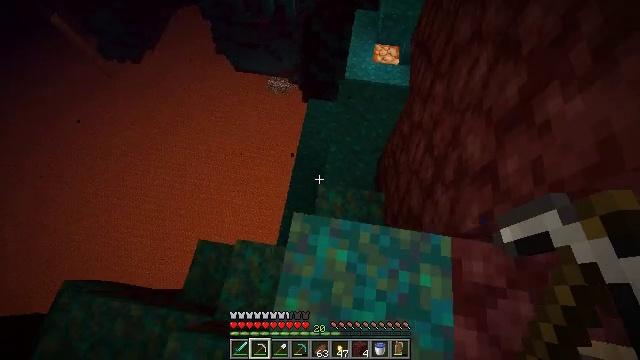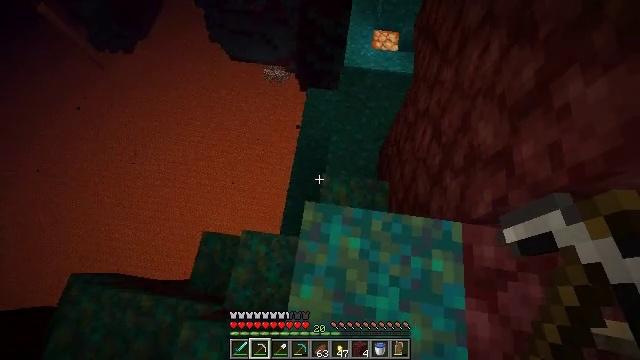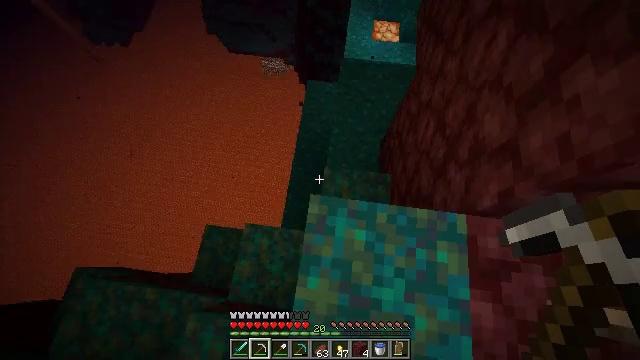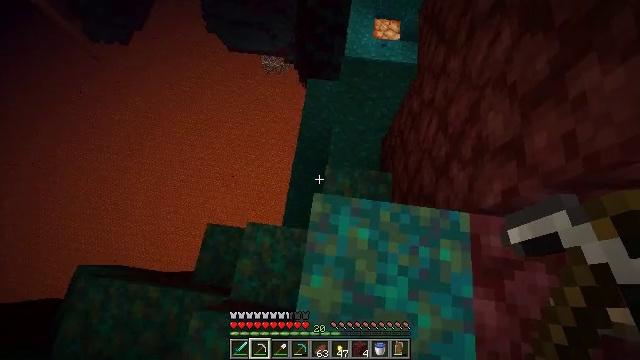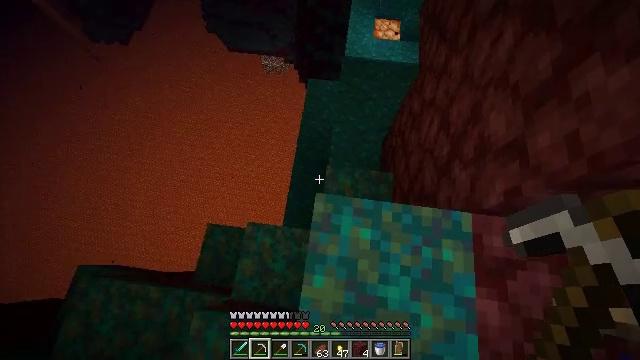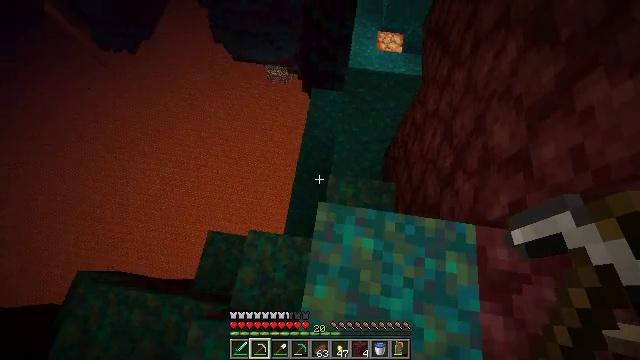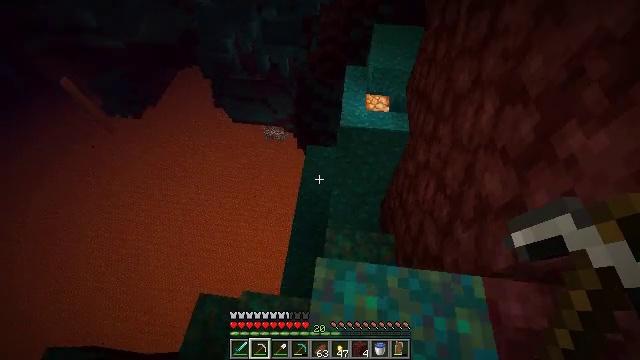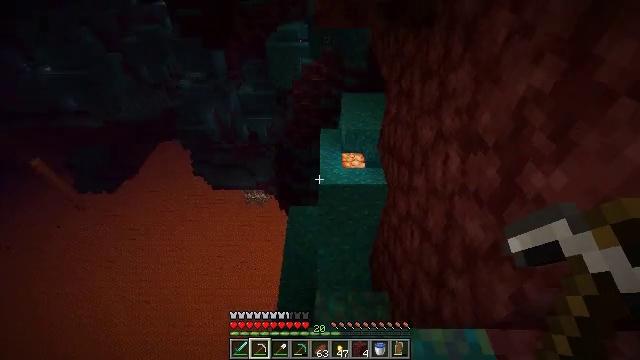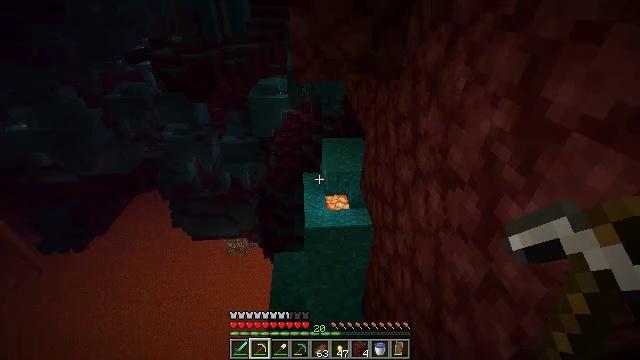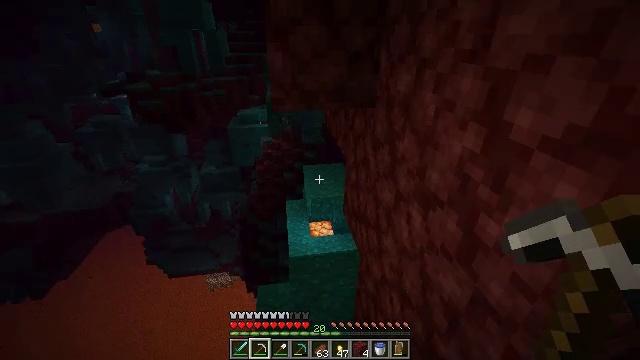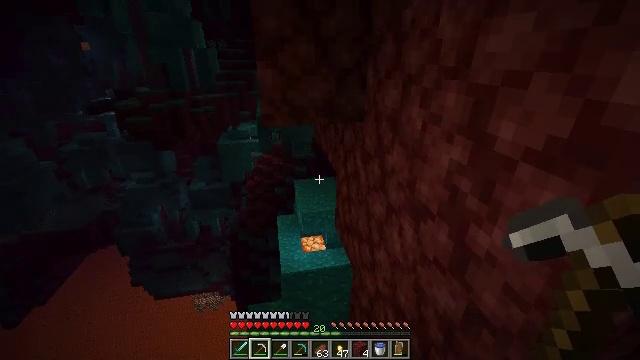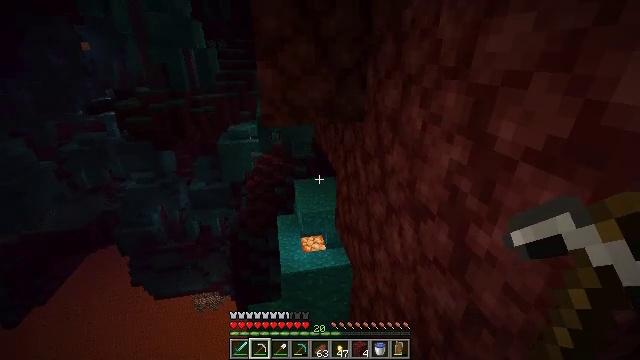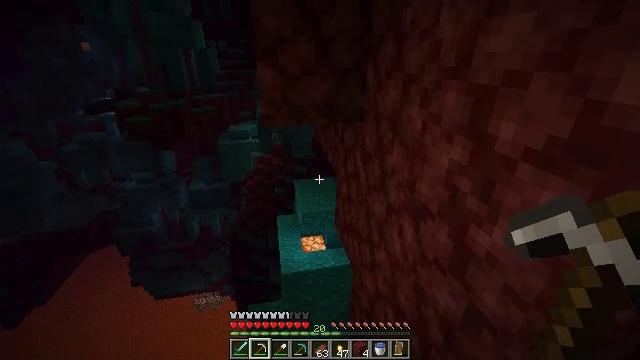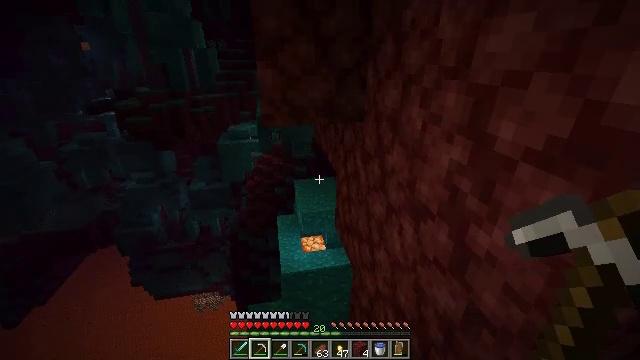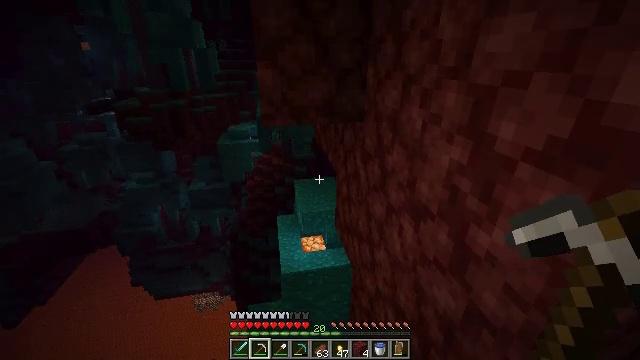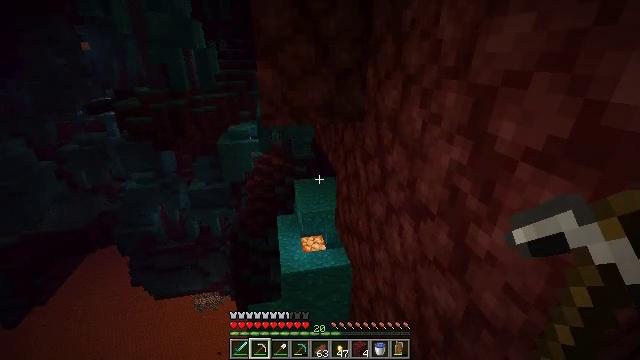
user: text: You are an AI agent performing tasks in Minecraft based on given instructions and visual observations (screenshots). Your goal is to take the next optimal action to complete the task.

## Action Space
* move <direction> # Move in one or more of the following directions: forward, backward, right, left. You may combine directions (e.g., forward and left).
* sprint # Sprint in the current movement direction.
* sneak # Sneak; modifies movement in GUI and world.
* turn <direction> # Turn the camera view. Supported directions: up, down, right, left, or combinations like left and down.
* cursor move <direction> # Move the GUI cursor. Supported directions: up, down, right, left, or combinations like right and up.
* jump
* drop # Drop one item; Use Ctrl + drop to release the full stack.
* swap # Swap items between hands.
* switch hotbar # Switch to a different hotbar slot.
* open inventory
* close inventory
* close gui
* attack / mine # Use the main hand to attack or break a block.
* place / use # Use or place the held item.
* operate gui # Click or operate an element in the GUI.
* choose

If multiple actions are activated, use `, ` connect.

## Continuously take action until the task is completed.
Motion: motion action
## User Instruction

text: Mine warped nylium in the Nether.
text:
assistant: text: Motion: turn right and down
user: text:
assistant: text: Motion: turn down
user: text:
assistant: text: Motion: no_op
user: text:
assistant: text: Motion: no_op
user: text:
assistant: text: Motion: turn left and up
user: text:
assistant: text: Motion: turn right and up
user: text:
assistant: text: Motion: turn right and up
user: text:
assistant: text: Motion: turn right and up
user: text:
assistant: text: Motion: turn right and up
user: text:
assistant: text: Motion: turn right and up
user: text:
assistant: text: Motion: no_op
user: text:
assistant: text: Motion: no_op
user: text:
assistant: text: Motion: no_op
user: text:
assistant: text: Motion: no_op
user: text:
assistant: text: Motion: no_op
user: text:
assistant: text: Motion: no_op
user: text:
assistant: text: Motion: no_op
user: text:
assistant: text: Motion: no_op
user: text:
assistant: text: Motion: no_op
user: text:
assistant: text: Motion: no_op
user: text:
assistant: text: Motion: no_op
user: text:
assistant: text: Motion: turn left
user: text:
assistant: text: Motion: turn left
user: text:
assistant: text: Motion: turn left and up
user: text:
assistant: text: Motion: no_op
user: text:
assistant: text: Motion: turn left
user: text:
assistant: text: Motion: no_op
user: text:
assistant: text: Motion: no_op
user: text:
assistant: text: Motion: no_op
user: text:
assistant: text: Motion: no_op